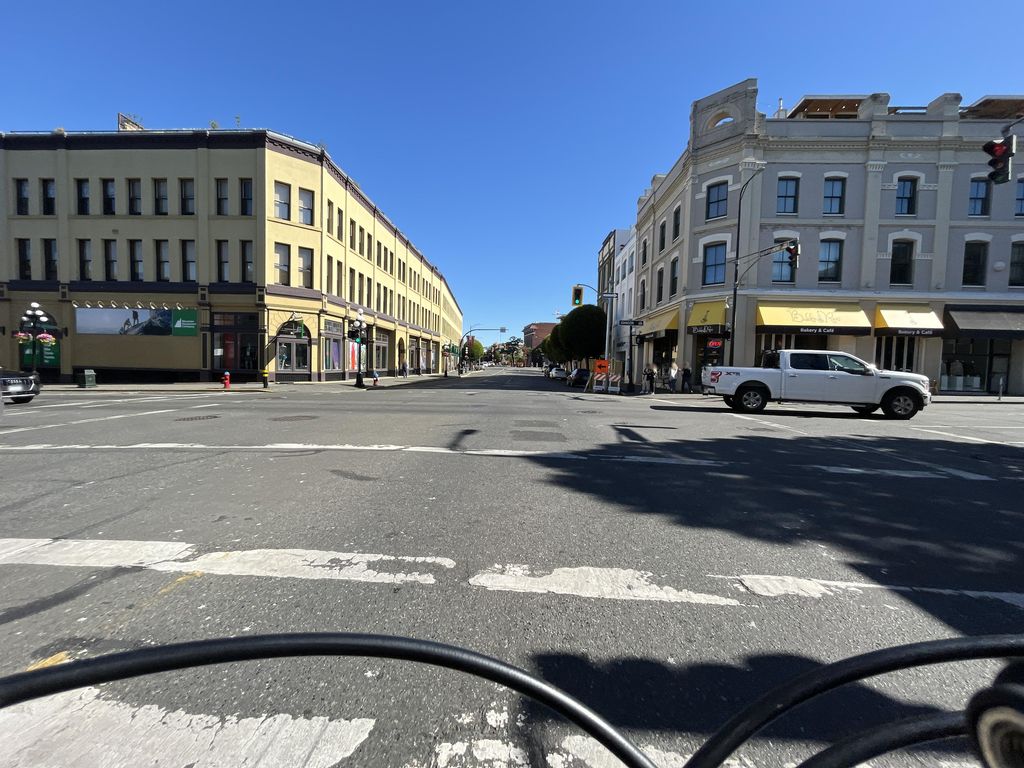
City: victoria